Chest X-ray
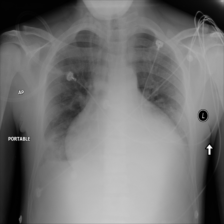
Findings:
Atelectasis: positive
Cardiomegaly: negative
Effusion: positive
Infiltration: positive
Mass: negative
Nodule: negative
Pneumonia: negative
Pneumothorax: negative
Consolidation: negative
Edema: negative
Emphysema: negative
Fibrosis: negative
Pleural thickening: negative
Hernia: negative